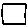
Label: square